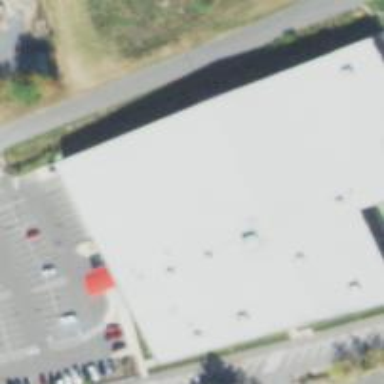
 offering basketball and soccer facilities."